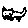
Label: cat